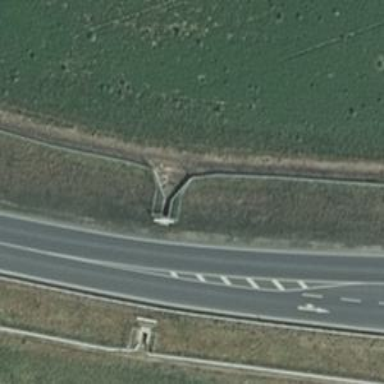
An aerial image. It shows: Wildlife crossing tunnel.